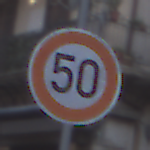
Verkehrszeichen: Geschwindigkeit50
Umgebung: Outdoor, Urban
Tageszeit: SunriseSunset
Wetter: PartlyCloudy
Licht: Natural
Jahreszeit: NotSpecified
Kontrast: LowContrast